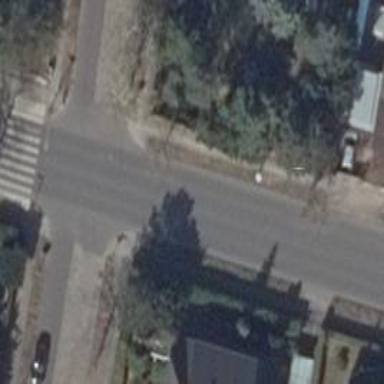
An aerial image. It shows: Unmarked road crossing.